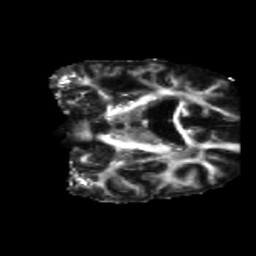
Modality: FA
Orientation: coronal
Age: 62
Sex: female
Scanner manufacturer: siemens
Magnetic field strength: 3 T
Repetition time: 5.25 s
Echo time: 0.08 s